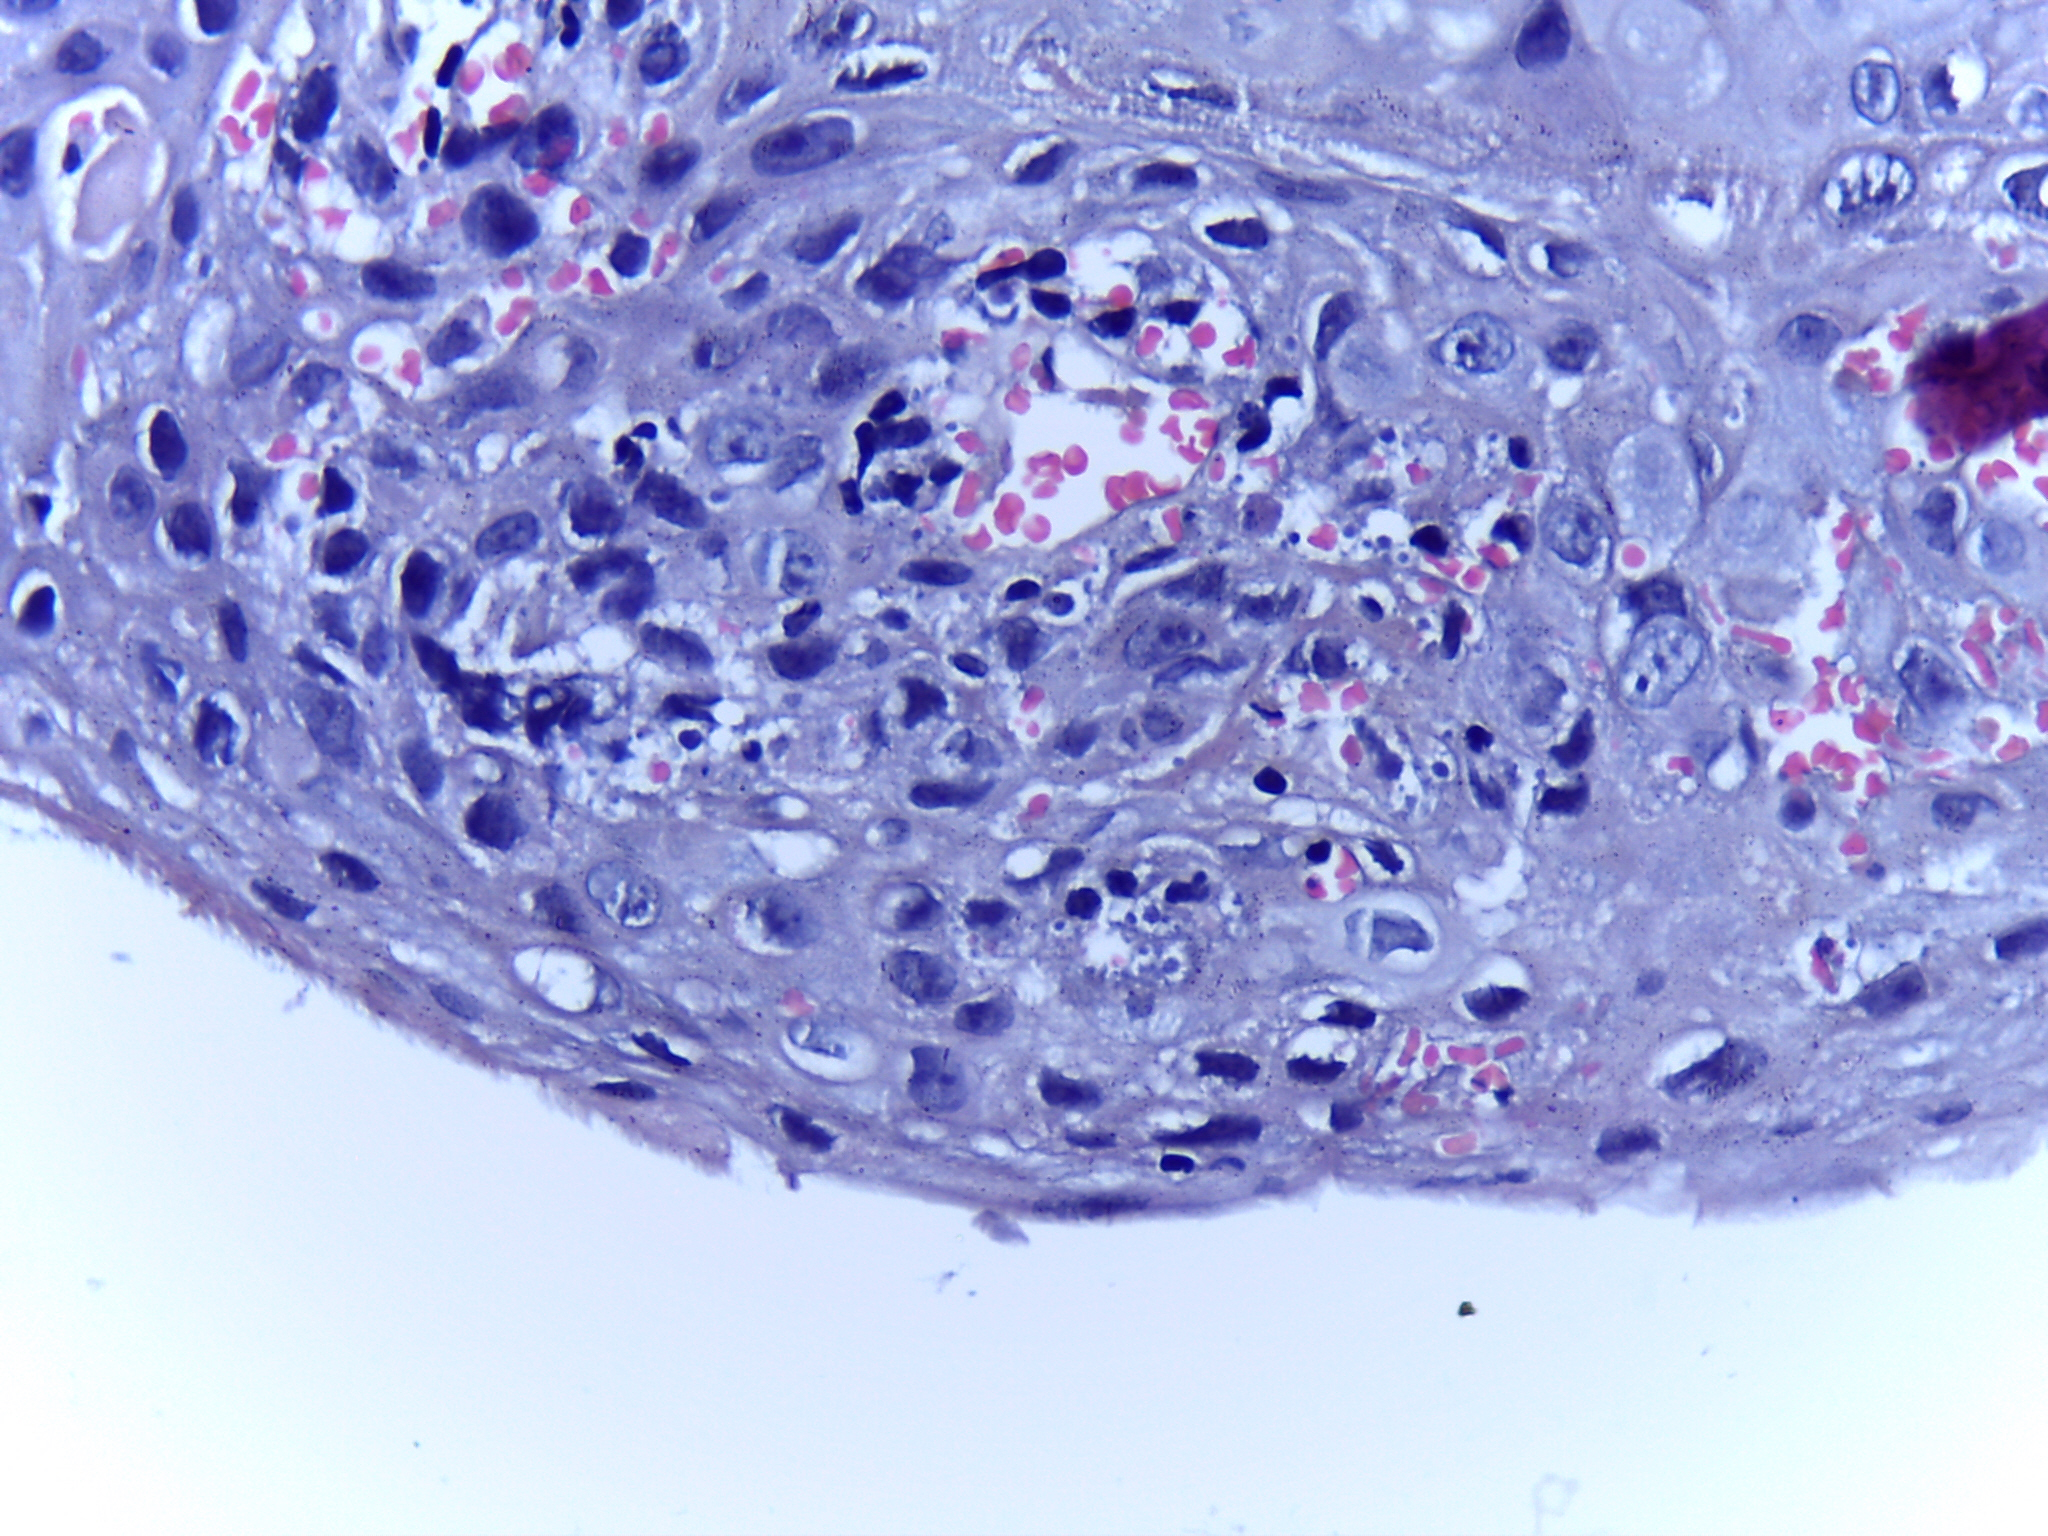
Diagnosis: OSCC